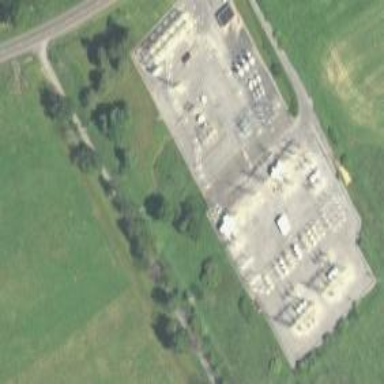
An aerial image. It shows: Outdoor power substation surrounded by fence. The substation operates at the distribution level.